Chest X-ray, AP view. Patient: 68 years old, sex F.
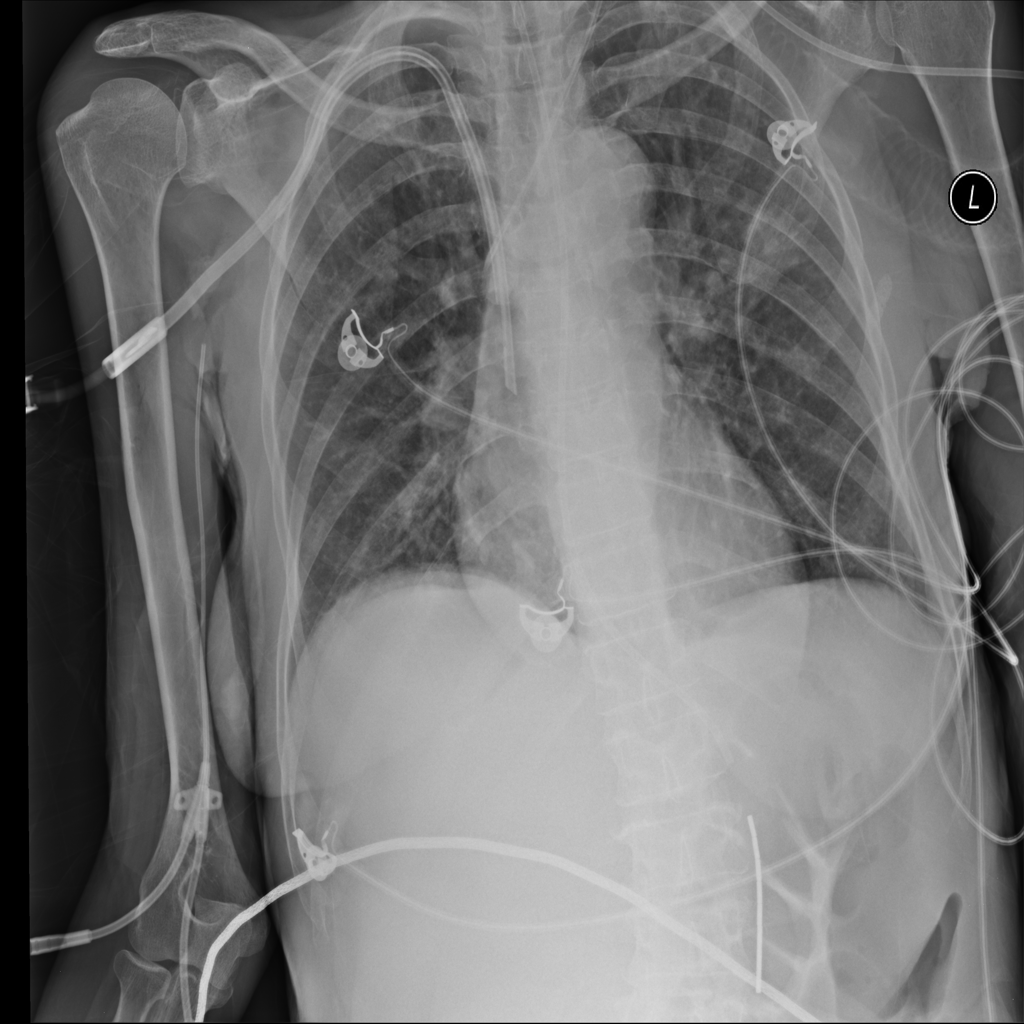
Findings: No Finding